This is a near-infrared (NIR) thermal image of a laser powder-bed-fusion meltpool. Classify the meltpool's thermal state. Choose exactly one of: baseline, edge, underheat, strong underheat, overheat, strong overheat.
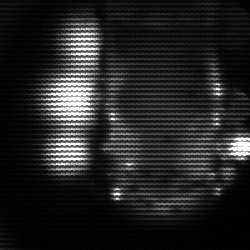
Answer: strong underheat